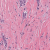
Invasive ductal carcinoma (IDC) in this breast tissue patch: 1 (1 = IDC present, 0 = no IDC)